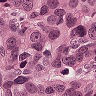
Metastatic tissue present: yes